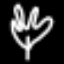
Label: leaf